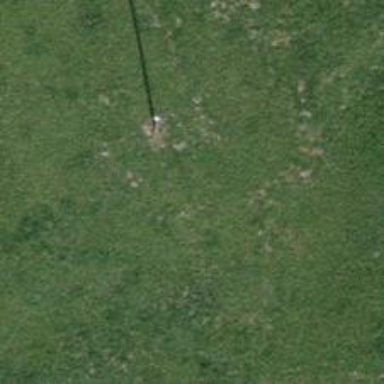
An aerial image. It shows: Power pole.